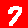
Digit: 7